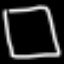
Label: square